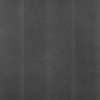
Label: dusty